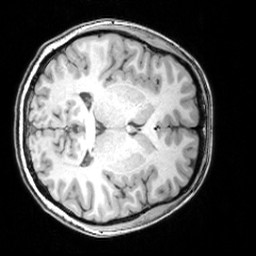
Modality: T1w
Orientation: axial
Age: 21
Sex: female
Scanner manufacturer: siemens
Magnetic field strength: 3 T
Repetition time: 1.81 s
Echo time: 0.00351 s